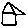
Label: house